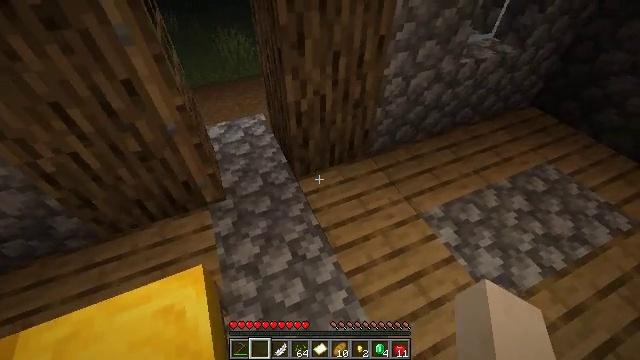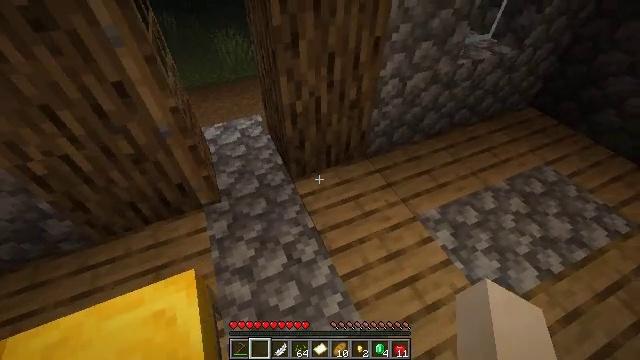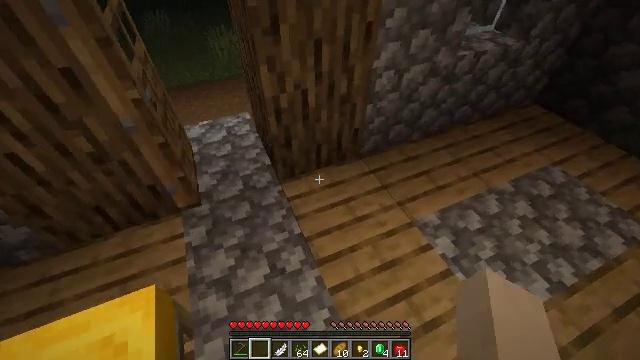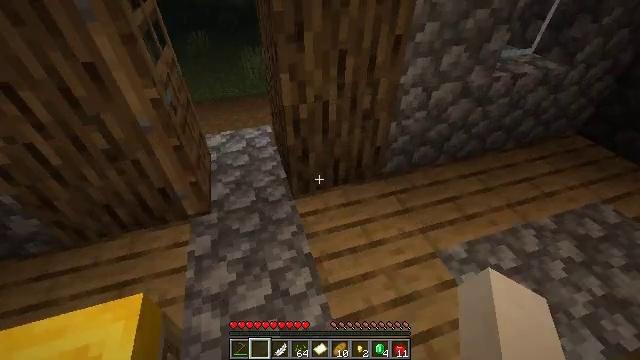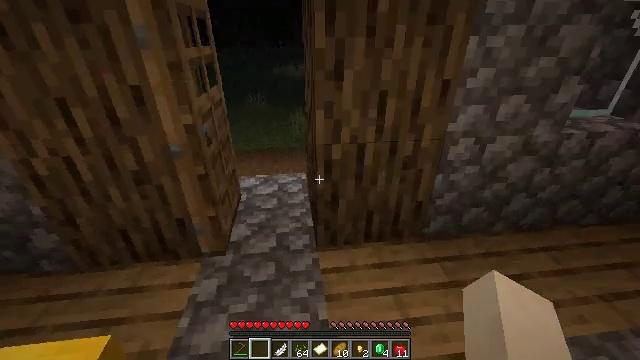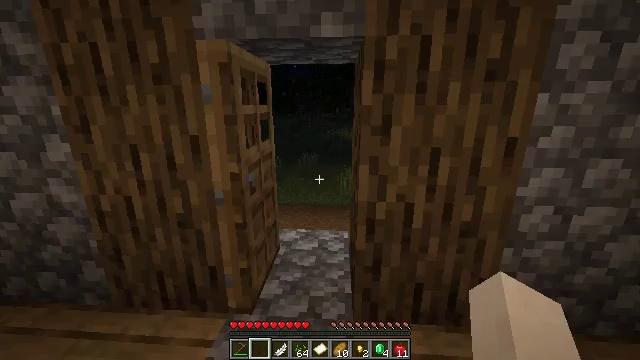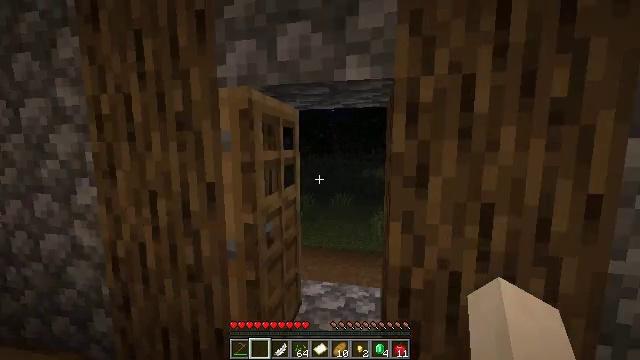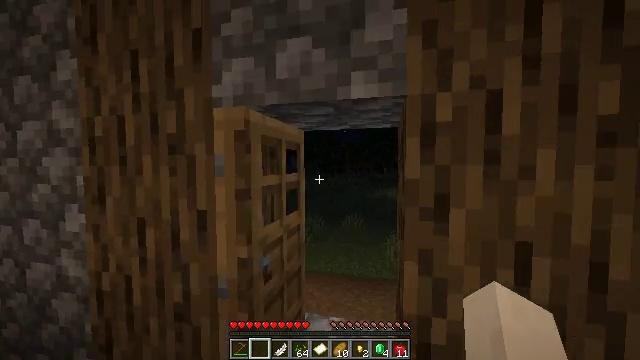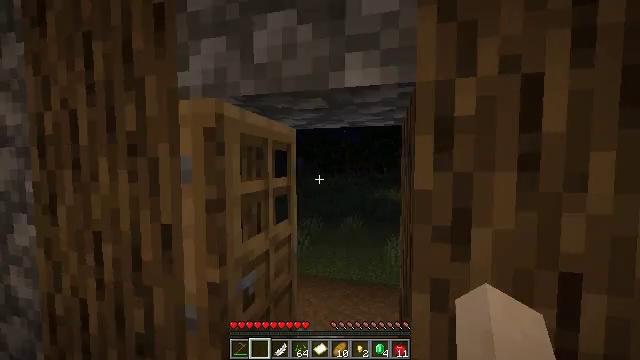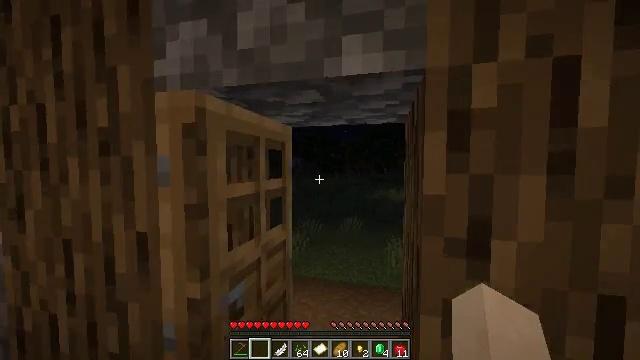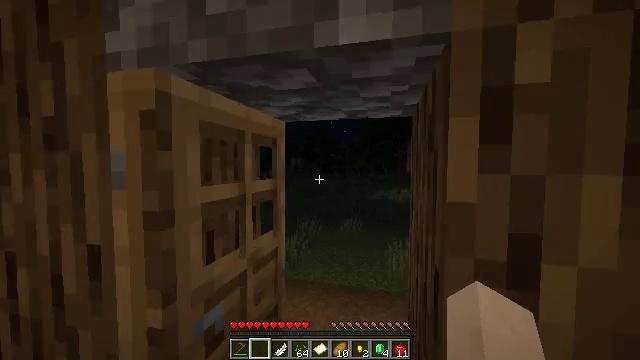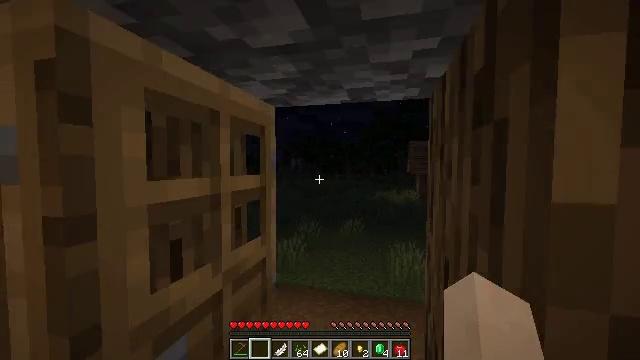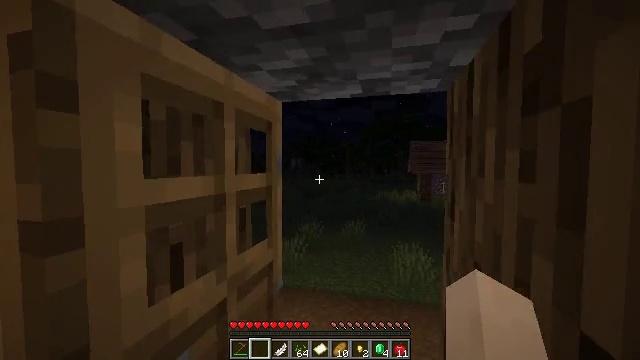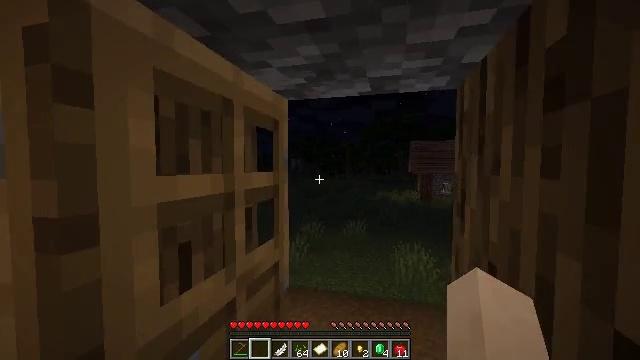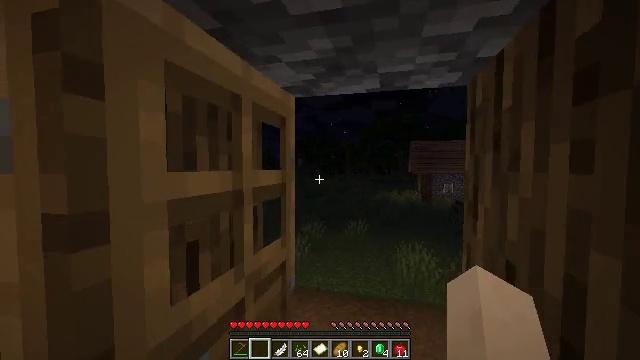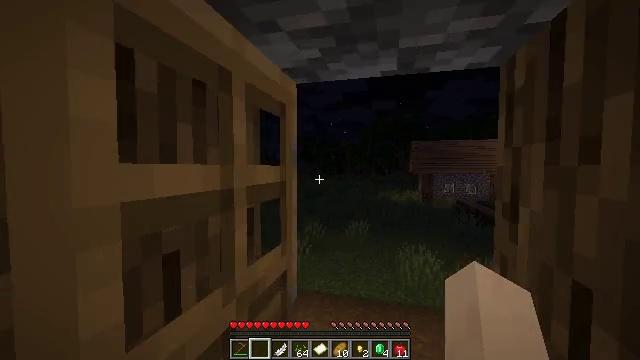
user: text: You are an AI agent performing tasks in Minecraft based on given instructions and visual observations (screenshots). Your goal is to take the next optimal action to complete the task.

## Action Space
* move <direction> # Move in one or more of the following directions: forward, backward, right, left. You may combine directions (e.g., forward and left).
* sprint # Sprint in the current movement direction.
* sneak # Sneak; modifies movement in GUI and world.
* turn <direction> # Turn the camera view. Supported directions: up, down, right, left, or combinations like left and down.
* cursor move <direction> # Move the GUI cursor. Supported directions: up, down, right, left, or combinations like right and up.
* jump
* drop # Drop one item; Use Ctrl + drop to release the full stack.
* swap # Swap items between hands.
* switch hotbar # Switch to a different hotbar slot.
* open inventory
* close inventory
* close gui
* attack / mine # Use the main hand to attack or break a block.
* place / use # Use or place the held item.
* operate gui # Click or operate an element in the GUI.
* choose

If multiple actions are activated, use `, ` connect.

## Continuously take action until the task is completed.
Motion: motion action
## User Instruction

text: Collect the oak door by breaking it.
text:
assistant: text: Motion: move forward
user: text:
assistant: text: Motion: move forward
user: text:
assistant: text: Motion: move forward, turn left and up
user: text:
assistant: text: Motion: move forward, turn left and up
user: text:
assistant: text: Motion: move forward, turn left and up
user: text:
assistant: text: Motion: move forward, turn left and up
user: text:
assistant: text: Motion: move forward, turn left and up
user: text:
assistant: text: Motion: move forward
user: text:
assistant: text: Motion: move forward
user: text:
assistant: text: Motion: move forward
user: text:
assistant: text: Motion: move forward
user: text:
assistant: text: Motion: move forward
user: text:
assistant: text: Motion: move forward
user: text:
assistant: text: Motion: move forward
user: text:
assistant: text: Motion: move forward
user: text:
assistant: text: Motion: move forward
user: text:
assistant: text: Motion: move forward
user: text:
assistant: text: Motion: move forward
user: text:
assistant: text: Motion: move forward
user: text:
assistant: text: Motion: move forward
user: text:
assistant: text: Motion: move forward and move right
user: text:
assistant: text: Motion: move forward and move right
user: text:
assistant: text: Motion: move forward and move right
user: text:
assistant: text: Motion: move forward
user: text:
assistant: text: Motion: no_op
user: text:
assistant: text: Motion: no_op
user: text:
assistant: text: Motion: no_op
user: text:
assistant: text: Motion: no_op
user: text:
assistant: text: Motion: no_op
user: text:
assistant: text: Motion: no_op